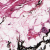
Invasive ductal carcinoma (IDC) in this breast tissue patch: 0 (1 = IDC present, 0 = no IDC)